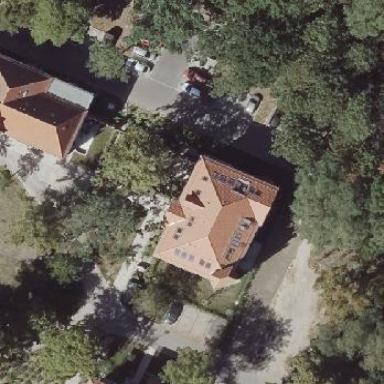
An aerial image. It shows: Hipped-roof building with apartments.